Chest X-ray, AP view. Patient: 60 years old, sex M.
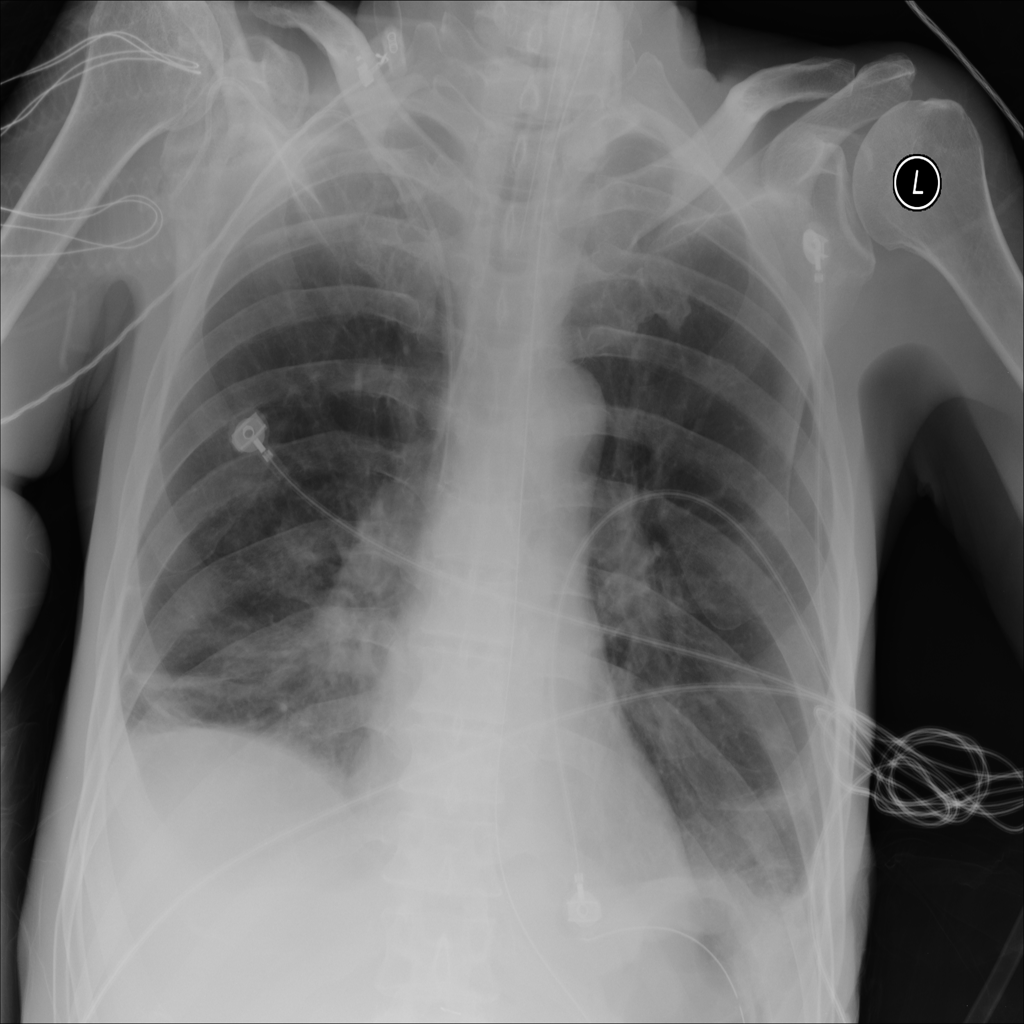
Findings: Atelectasis, Effusion, Infiltration